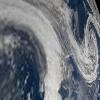
Label: cloud